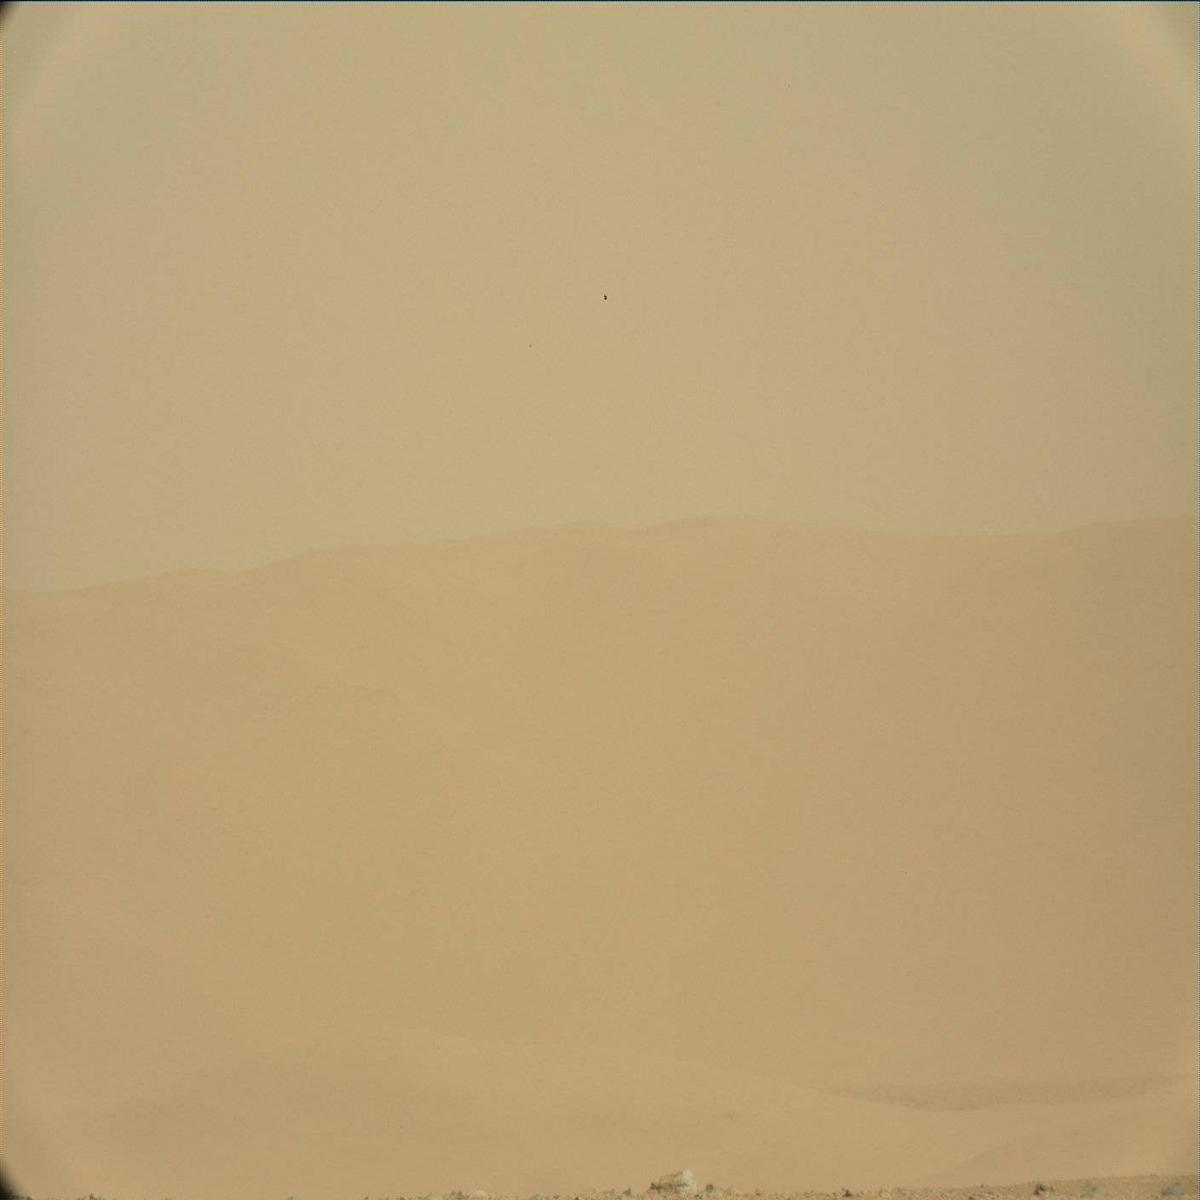
Terrain classes present: Ridge, Rock, Sand / Soil, Sky